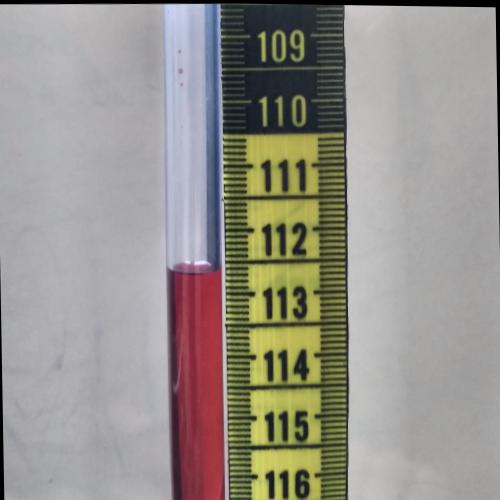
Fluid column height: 112.7 cm